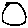
Label: circle